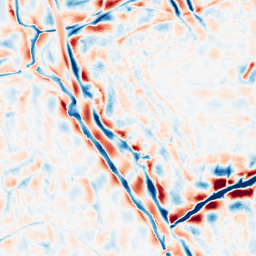
Category: wavelet
Decomposition family: wavelet_biorthogonal
Decomposition parameters: wavelet: bior3.5
level: 4
Upsampling method: cubic_mitchell
Upsampling parameters: scale: 4
Upsampling scale: 4